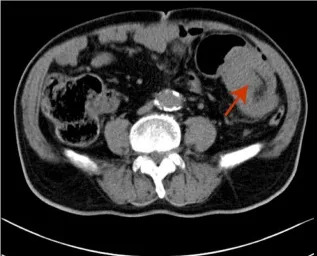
The contrast-enhanced abdominal computed tomography shows the colon wall thickening and the maximum cross-section of the mass is 4.4x7.0 mm (red arrow).
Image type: radiology (ct)